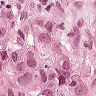
Metastatic tissue present: yes